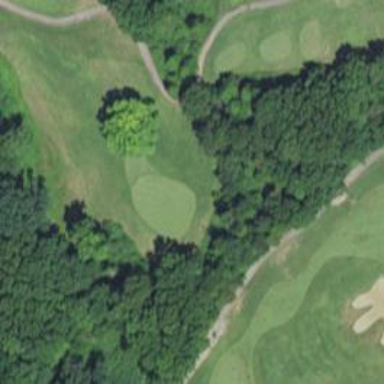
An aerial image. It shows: View of golf hole.